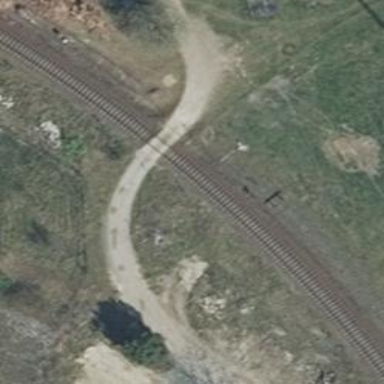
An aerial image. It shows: Level crossing with saltire markings.